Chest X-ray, PA view. Patient: 65 years old, sex F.
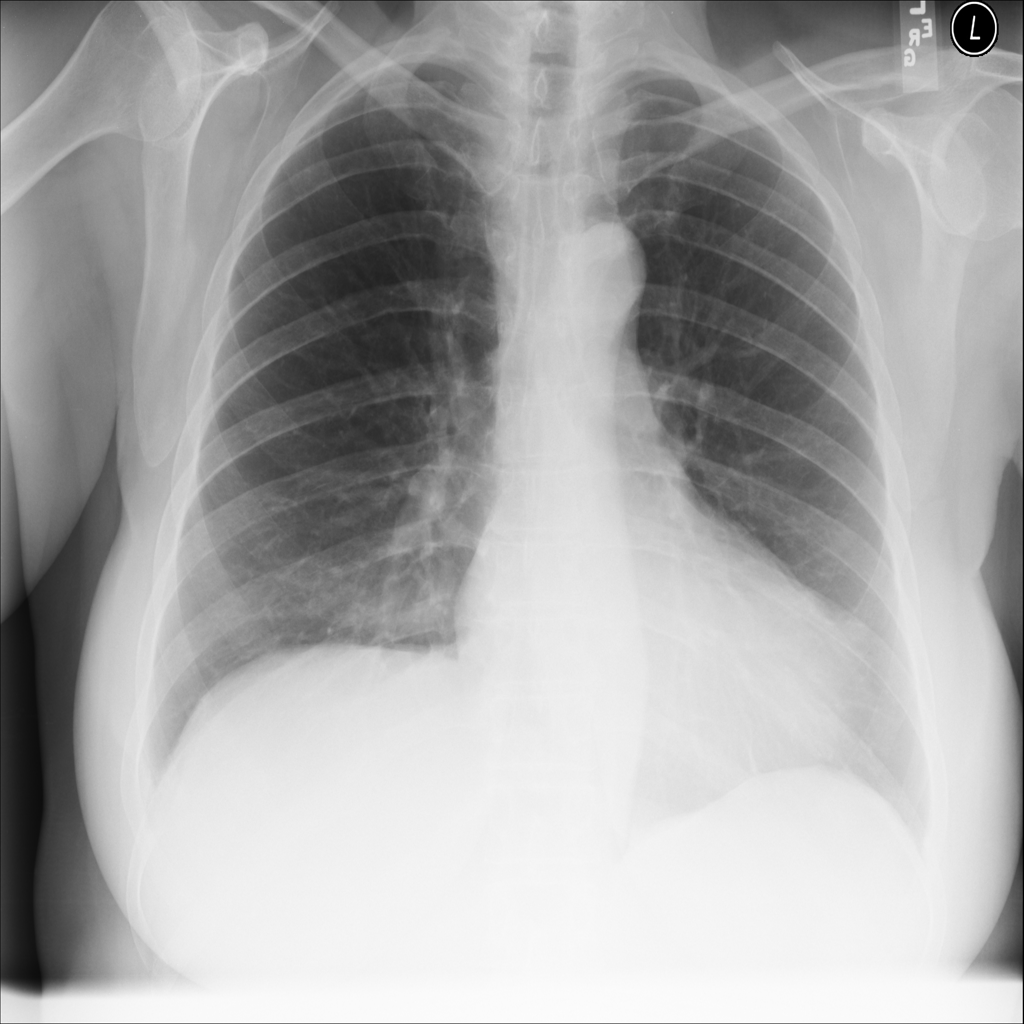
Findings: No Finding